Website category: movie
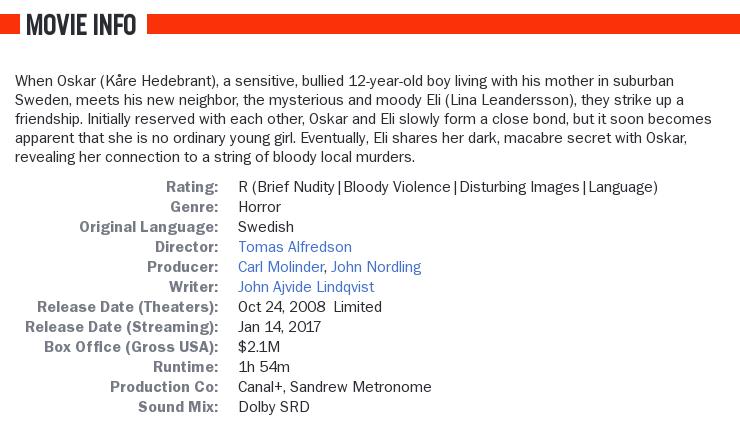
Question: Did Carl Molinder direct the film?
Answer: no

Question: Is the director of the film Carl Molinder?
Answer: no

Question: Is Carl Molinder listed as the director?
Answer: no

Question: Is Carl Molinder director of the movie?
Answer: no

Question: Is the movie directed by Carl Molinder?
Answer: no

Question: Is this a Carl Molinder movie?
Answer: no

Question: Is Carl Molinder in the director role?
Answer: no

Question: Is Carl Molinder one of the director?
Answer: no

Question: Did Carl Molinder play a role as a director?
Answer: no

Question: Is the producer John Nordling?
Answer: yes

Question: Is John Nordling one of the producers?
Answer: yes

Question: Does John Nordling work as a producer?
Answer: yes

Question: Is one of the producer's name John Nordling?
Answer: yes

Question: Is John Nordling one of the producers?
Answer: yes

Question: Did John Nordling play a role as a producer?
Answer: yes

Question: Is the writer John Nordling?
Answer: no

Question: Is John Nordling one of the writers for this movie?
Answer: no

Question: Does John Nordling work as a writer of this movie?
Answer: no

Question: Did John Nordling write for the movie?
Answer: no

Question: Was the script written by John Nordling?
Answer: no

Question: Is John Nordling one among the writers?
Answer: no

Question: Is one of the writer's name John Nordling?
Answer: no

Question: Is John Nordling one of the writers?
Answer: no

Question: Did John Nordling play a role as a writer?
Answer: no

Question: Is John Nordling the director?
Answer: no

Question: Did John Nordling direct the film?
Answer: no

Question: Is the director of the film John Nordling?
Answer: no

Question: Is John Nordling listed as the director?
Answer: no

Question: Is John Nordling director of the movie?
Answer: no

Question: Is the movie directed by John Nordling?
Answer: no

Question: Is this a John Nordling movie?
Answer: no

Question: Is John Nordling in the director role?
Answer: no

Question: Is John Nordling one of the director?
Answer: no

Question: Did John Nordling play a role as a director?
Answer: no

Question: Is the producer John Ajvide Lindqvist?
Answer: no

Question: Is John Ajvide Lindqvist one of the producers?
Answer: no

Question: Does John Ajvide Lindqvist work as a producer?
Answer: no

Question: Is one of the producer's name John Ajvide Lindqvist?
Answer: no

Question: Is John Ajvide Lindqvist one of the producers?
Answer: no

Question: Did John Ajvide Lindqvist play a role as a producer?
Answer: no

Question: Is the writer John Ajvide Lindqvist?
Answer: yes

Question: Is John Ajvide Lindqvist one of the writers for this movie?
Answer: yes

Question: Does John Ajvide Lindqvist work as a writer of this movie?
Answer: yes

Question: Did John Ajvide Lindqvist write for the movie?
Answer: yes

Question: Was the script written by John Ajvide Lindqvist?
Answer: yes

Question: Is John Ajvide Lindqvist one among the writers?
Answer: yes

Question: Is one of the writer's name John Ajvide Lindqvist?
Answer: yes

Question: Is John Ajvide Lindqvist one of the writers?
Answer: yes

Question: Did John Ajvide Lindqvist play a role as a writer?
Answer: yes

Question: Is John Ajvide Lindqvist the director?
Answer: no

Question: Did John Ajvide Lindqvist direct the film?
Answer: no

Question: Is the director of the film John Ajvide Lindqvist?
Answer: no

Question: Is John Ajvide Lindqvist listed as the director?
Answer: no

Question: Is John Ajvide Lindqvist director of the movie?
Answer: no

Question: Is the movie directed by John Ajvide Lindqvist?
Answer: no

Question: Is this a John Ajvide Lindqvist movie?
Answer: no

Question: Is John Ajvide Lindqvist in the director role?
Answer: no

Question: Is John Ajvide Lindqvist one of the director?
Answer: no

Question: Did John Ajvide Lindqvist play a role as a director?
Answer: no